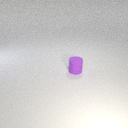
small purple rubber cylinder